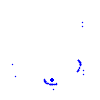
Particle: proton